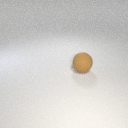
large brown rubber sphere